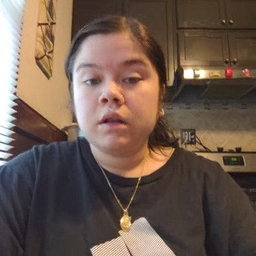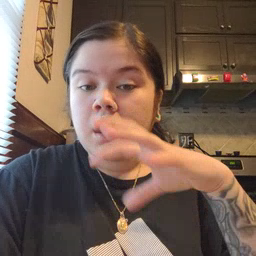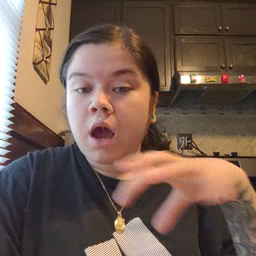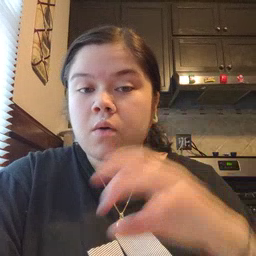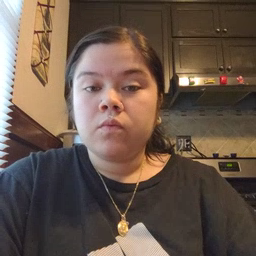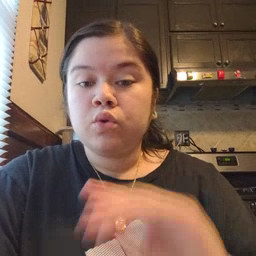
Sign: cloud